Question: Like the title, I should find 2 cells based on 3 inputs that are:
1) Month (January, February, March ecc..)
2) Initial Number: (1, 2, 3, 4, 5, 6, 7, 8)
3) Final Number: (5, 6, 7, 8, 9 , 10)
To be clear I post also my Excel file below:

So like in the IMG, how to find the Rows AND , given the input (February, 2, 8)?
This is what I tried but it's not working correctly
'''
Set Found = ws.Range("C5:V5").Find(ComboBox1.Value) ' February
With ws.Range(ws.Cells(Found.Column, ComboBox2.Value), ws.Cells(Found.Row, ComboBox3.Value))
.Clear
.VerticalAlignment = xlCenter
.HorizontalAlignment = xlCenter
.BorderAround ColorIndex:=1, Weight:=xlMedium
End With
'''
Thanks and good day
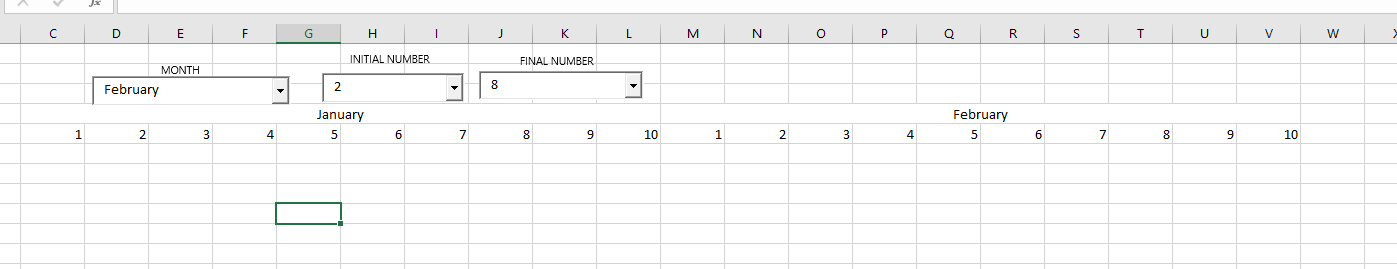
Answer: You could do something like so. My months are in row 8 and the other numbers in row 9.
This can be simplified once you grasp it.
'''
Sub testing5()
Dim lColMth As Long
Dim rYear As Range
Dim lFirstNum As Long
Dim lSecondNum As Long
Dim rOutput As Range
lColMth = WorksheetFunction.Match("February", Rows(8), 0)
Set rYear = Cells(9, lColMth).Resize(1, 12)
lFirstNum = WorksheetFunction.Match(3, rYear, 0) + lColMth - 1
lSecondNum = WorksheetFunction.Match(9, rYear, 0) + lColMth - 1
Set rOutput = Range(Cells(9, lFirstNum), Cells(9, lSecondNum))
rOutput.Select
End Sub
'''